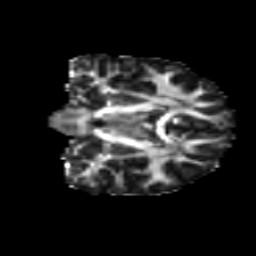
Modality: FA
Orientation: coronal
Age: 16
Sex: female
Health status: ill
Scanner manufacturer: ge
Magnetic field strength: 3 T
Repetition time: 6.752 s
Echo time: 0.079 s